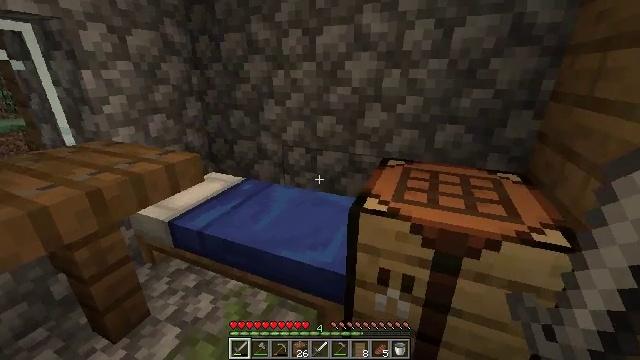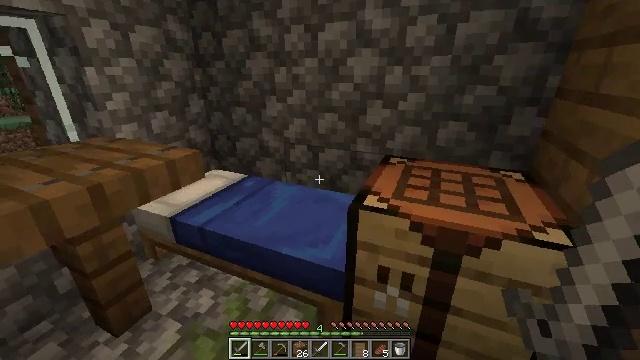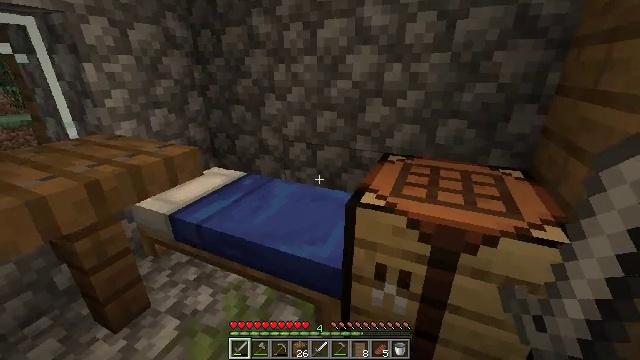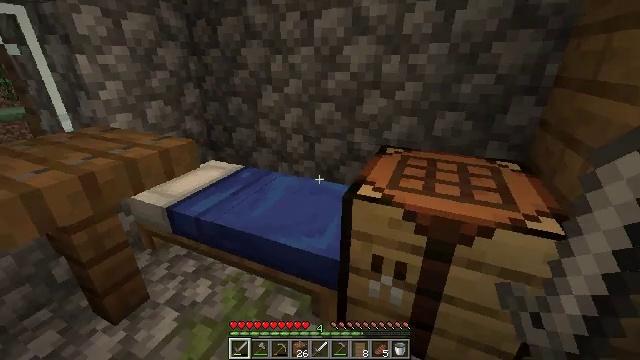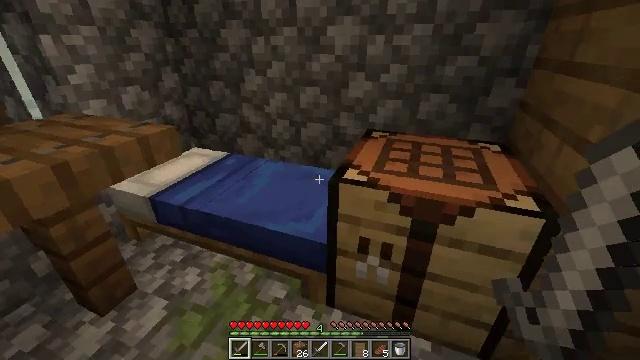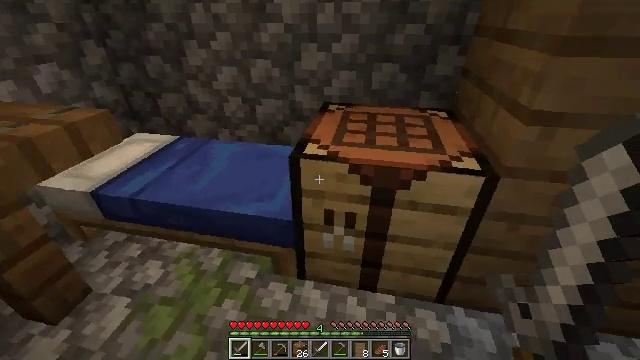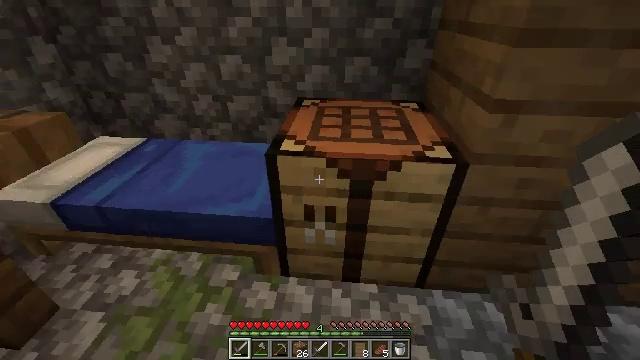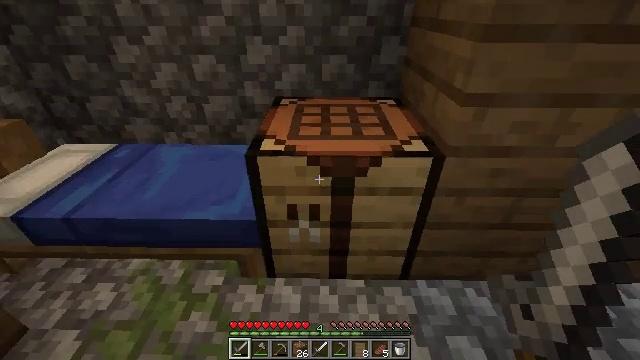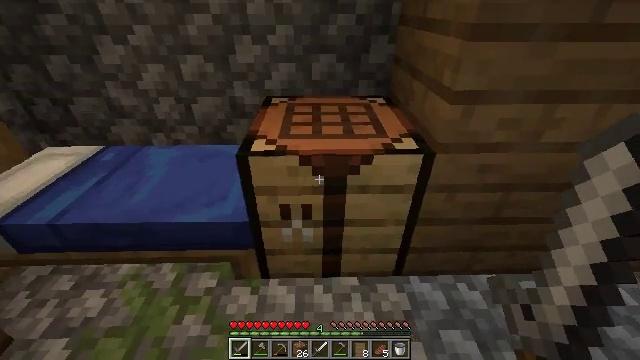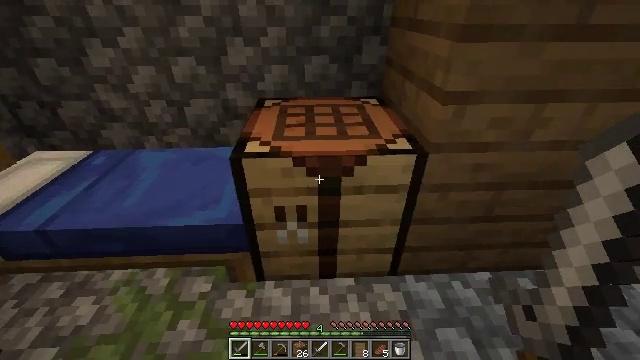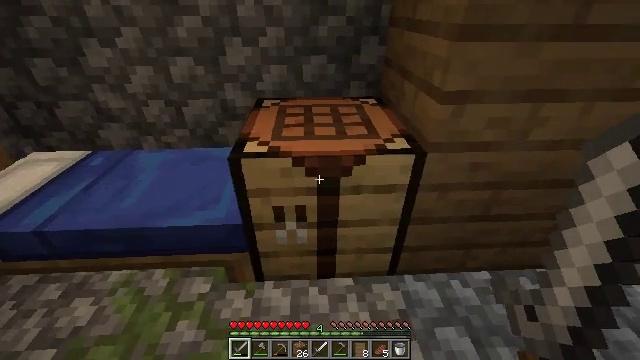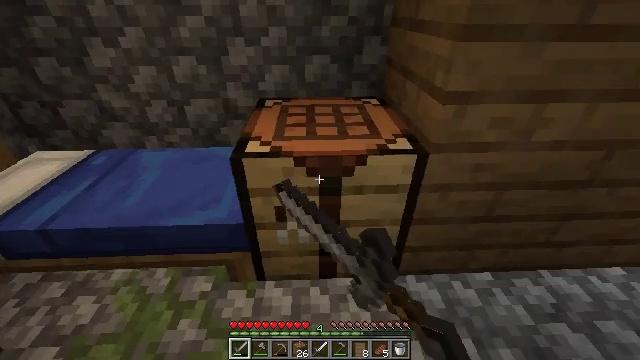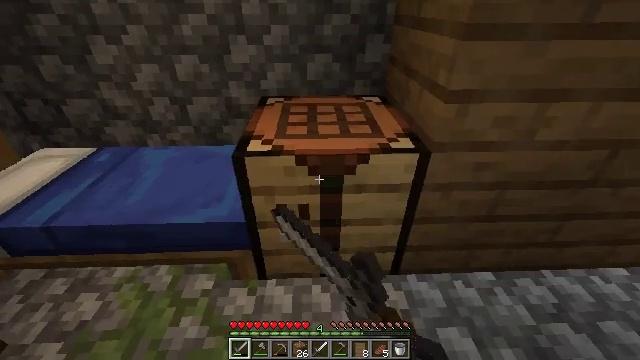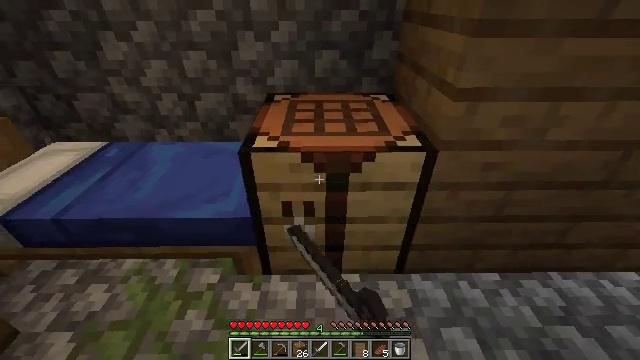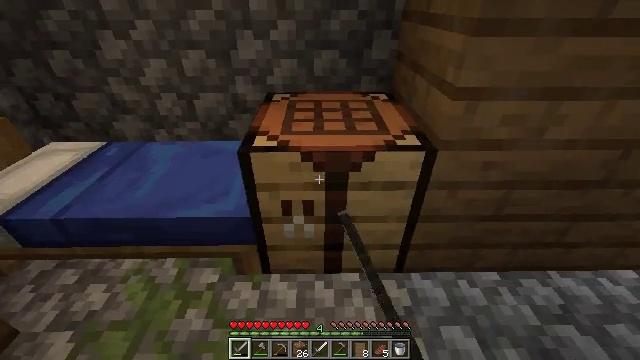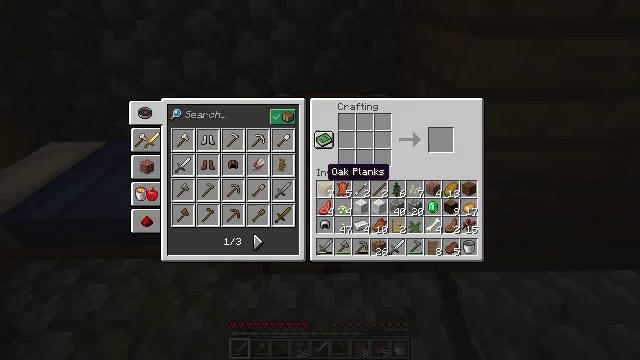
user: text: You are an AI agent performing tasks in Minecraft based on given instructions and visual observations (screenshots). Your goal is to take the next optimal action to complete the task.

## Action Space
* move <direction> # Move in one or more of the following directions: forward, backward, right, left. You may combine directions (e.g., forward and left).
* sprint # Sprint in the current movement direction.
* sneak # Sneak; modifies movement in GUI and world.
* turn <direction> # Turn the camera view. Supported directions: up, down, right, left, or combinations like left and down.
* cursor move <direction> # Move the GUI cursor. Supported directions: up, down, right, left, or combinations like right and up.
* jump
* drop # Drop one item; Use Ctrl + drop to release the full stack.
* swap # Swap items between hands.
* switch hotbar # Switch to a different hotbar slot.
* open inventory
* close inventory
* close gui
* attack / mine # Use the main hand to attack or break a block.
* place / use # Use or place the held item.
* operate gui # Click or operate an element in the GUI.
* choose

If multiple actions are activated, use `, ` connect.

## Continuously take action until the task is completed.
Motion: motion action
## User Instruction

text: Attack the spruce door to gather it.
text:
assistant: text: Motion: no_op
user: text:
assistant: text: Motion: no_op
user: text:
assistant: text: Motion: turn down
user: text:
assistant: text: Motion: turn right and down
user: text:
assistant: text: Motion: turn right and down
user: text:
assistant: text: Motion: turn right
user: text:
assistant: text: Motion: turn right
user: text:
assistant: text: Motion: turn right
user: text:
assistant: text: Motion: turn right
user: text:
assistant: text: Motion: use / place
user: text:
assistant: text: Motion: use / place
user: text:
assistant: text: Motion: use / place
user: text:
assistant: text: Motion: turn left
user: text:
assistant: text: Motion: no_op
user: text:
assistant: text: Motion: open gui
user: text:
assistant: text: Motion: no_op
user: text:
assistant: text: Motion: no_op
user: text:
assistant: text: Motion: no_op
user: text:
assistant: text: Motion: no_op
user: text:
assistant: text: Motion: no_op
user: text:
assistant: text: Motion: no_op
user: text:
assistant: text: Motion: no_op
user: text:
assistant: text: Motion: no_op
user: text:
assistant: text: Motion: no_op
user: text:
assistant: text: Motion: no_op
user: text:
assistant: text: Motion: no_op
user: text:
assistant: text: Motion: no_op
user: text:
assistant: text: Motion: no_op
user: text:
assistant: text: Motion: no_op
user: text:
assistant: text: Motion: no_op